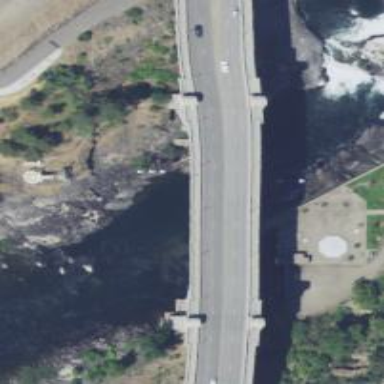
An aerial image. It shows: Secondary road on asphalt bridge with arch structure.